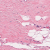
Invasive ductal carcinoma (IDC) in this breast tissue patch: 0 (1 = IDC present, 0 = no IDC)